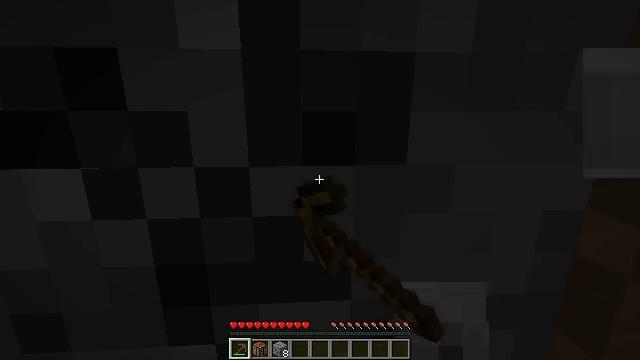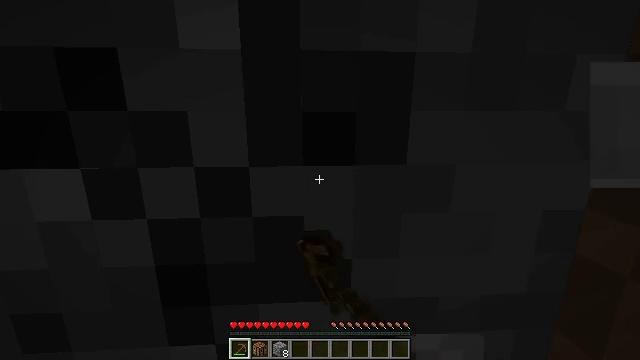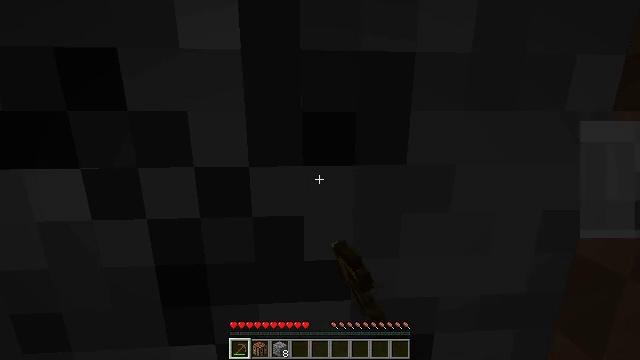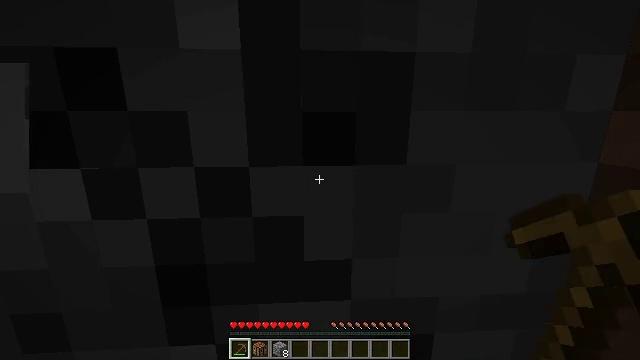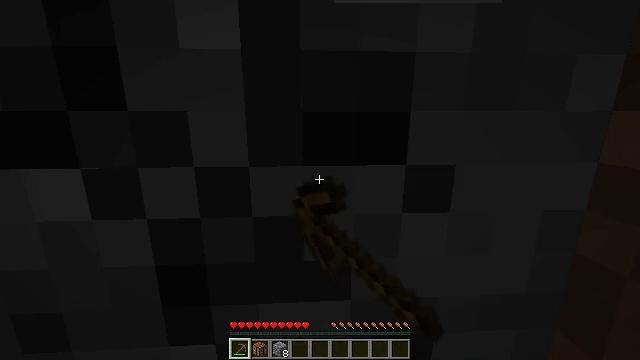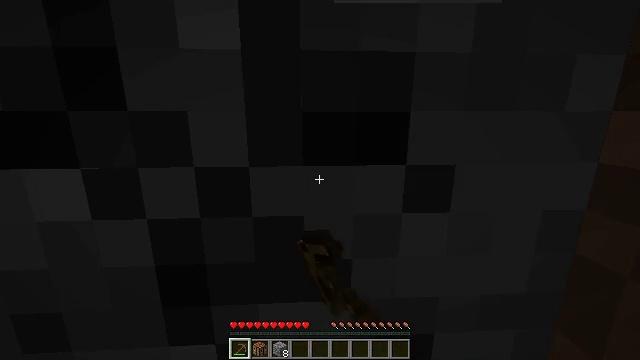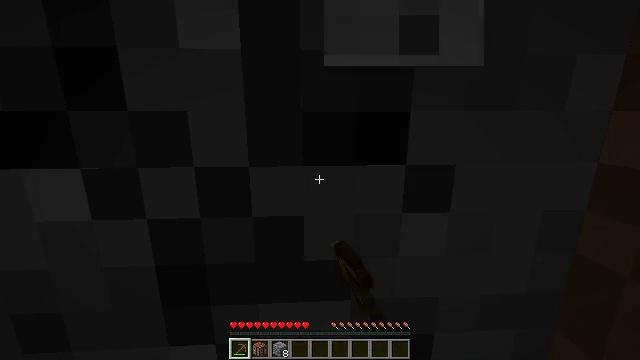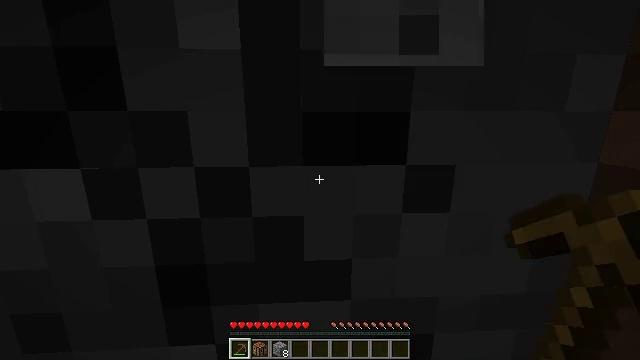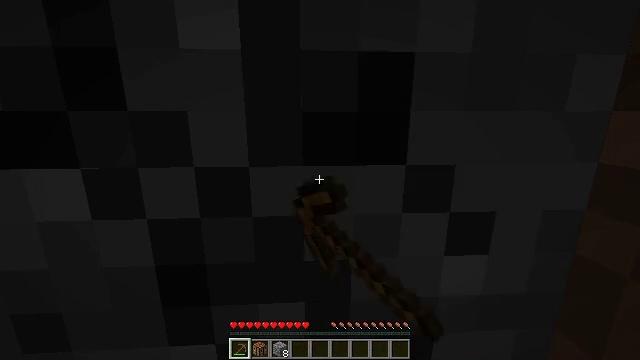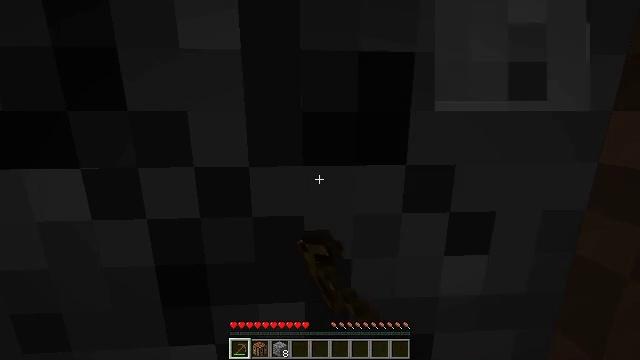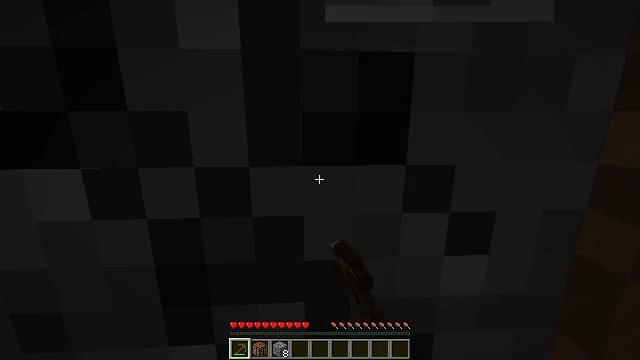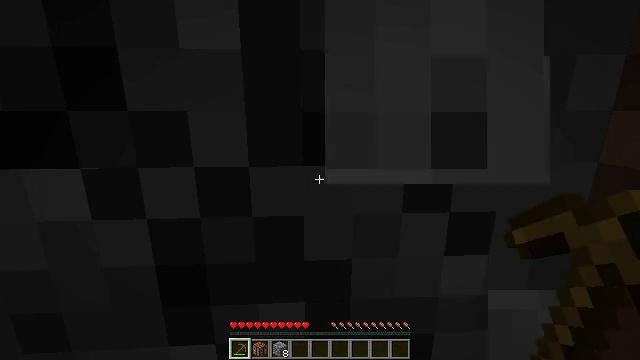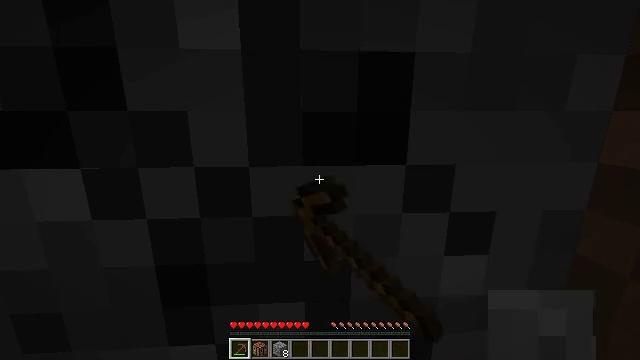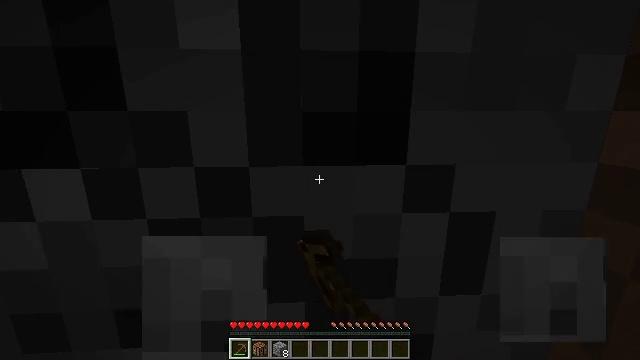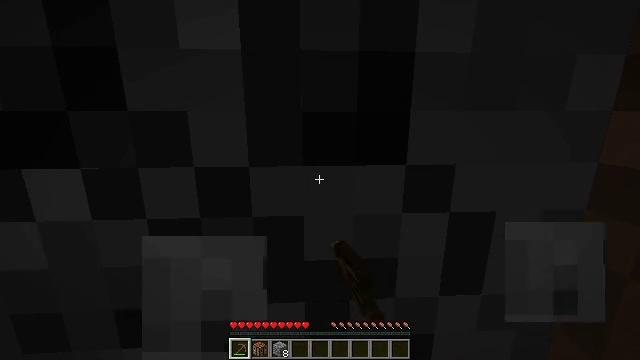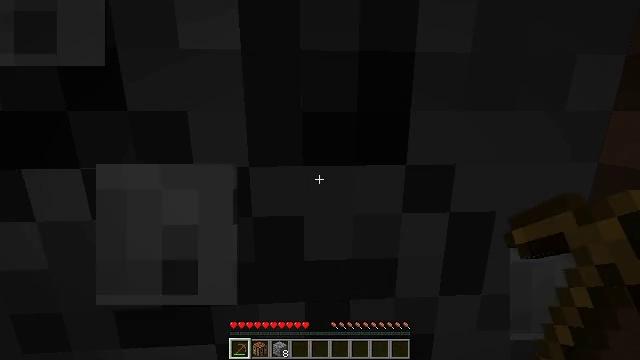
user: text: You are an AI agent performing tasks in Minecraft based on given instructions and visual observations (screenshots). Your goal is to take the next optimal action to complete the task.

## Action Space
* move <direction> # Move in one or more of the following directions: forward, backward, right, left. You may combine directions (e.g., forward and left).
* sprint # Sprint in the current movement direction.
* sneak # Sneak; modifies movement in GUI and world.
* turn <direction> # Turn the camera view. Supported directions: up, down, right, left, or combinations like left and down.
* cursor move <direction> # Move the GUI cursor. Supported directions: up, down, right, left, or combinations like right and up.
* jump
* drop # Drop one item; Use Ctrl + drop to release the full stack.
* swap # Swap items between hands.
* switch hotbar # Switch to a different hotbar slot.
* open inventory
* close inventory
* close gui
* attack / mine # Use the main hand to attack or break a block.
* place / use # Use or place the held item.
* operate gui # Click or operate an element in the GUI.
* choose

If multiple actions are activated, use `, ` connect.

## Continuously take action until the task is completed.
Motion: motion action
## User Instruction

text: Harvest stone in the caves.
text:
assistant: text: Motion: attack / mine
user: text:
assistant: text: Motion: attack / mine
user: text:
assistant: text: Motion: attack / mine
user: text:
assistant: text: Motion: attack / mine
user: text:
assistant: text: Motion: attack / mine
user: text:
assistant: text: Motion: attack / mine
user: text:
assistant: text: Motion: attack / mine
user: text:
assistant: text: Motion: attack / mine
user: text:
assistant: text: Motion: attack / mine
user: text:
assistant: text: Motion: attack / mine
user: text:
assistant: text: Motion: attack / mine
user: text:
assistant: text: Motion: attack / mine
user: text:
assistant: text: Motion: attack / mine
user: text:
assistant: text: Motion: attack / mine
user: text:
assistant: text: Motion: attack / mine
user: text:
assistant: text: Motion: attack / mine
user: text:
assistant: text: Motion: attack / mine
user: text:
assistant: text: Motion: attack / mine
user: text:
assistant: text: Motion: attack / mine
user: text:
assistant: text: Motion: attack / mine
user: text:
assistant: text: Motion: attack / mine
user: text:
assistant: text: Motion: attack / mine
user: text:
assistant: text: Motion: attack / mine
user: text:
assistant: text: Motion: attack / mine
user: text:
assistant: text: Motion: attack / mine
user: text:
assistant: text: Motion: attack / mine
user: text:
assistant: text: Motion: attack / mine
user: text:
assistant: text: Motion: attack / mine
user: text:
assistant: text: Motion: attack / mine
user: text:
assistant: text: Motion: attack / mine